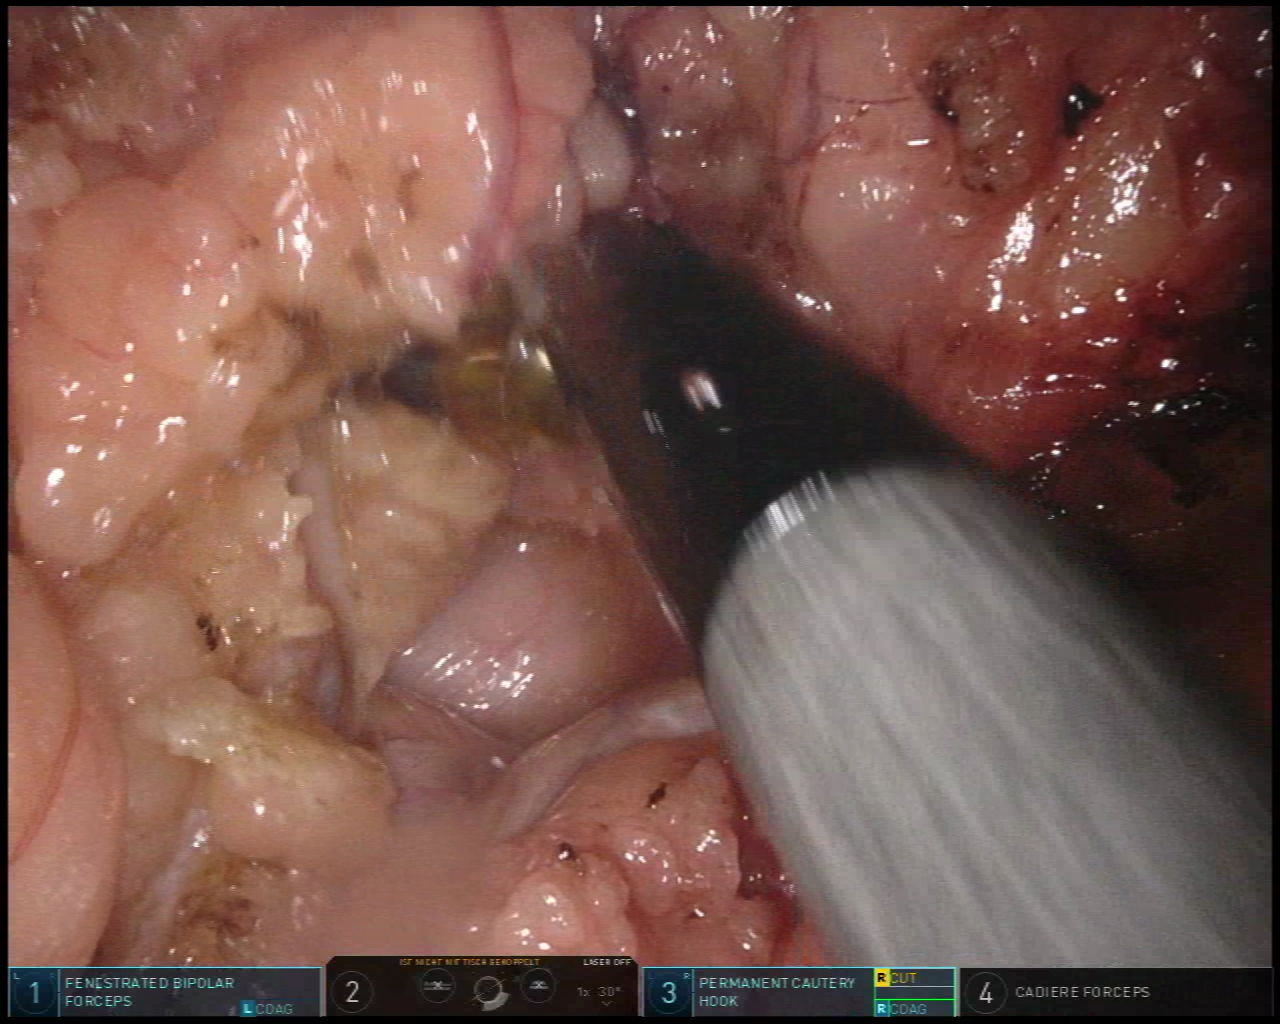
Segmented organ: stomach
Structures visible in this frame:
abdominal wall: no
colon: no
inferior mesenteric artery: no
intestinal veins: no
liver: no
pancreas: no
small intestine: no
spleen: no
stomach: yes
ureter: no
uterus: no
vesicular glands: no